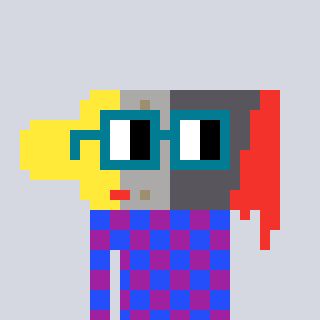
a pixel art character with square dark green glasses, a paintbrush-shaped head and a magenta-colored body on a cool background